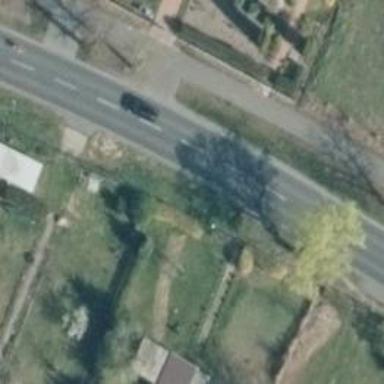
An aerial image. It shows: Secondary road with asphalt surface. There is cycle track on the right side of the road.